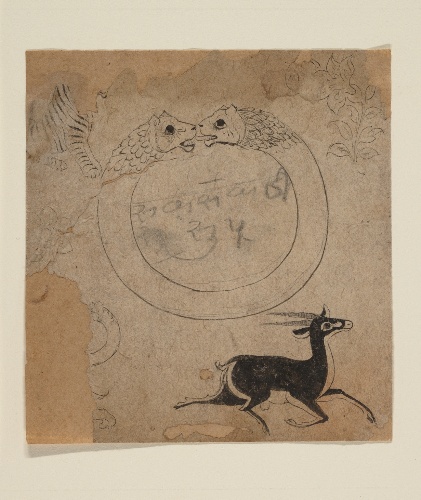
Date: early 19th century
Object type: Painting
Classification: Paintings
Medium: Ink and translucent watercolor on paper
Culture: India (Pahari Hills)
Dimensions: Image (sight): 4 1/4 x 4 5/8 in. (10.8 x 11.7 cm)
Framed: 16 x 20 in. (40.6 x 50.8 cm)
Department: Asian Art
Credit line: Gift of Subhash Kapoor, in memory of his parents, Smt Shashi Kanta and Shree Parshotam Ram Kapoor, 2008
Accession year: 2008
Repository: Metropolitan Museum of Art, New York, NY
Tags: Animals